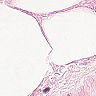
Metastatic tissue present: no